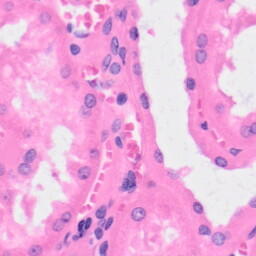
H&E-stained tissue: Kidney